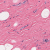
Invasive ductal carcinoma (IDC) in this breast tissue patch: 0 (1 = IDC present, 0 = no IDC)